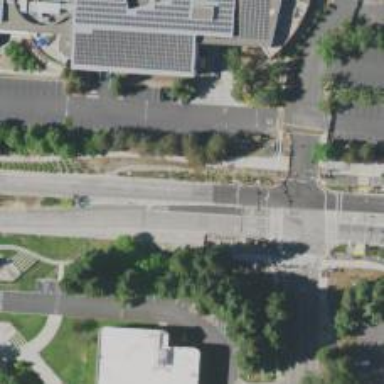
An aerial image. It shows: Secondary road with separate cycleway.